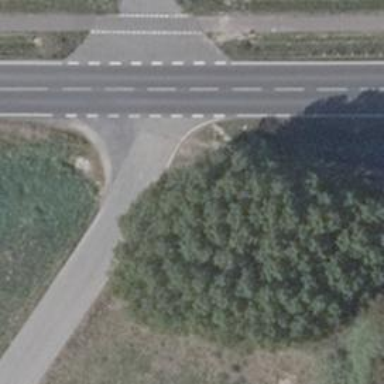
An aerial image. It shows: Asphalt service road.